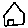
Label: house